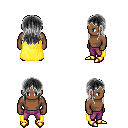
a pixel art fantasy rpg character, male body template, human, dark skin, yellow cape, magenta pants, gray unkempt hairstyle, gold boots, four views (front, back, left, right), 2x2 character sprite sheet, small pixel art, hard edges, no anti-aliasing